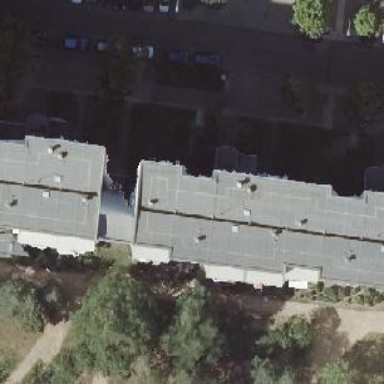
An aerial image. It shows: Building with apartments and flat roof.